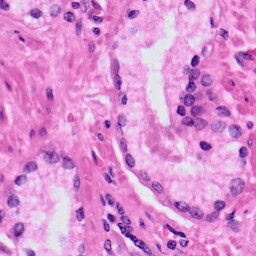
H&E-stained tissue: Prostate